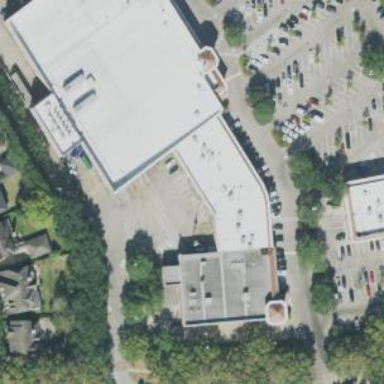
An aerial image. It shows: Retail building.